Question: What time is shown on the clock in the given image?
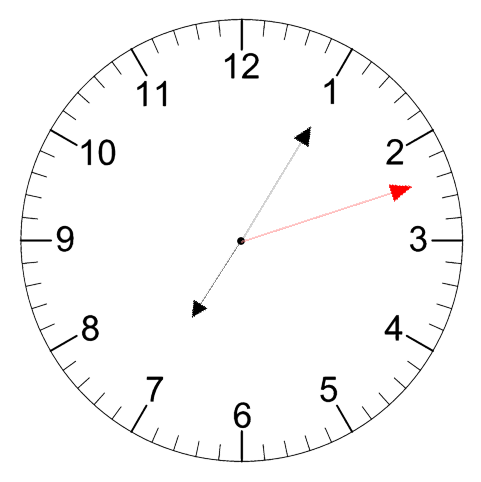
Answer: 07:05:12